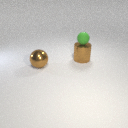
large brown metal cylinder behind large brown metal sphere